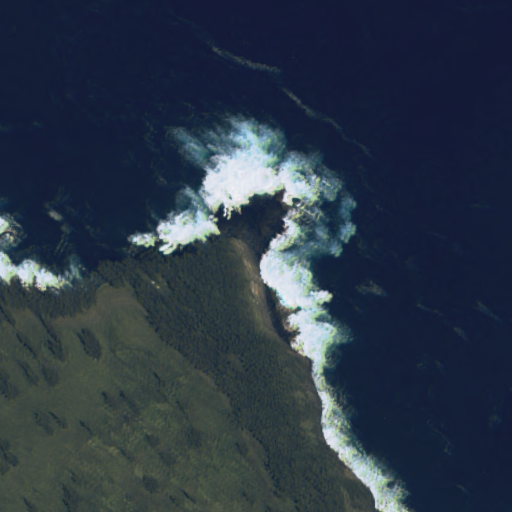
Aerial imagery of cape in Hawaii named Mahiki Point containing only unknown